Question: I'm trying to open a modal popup in an ASP.NET MVC3 application, and pass it some parameters.
The popup contains a view defined in a file called 'SearchArea.cshtml'
So, here is what I wrote :
'''
var coordinates = [];
//push some data in coordinates
//coordinates looks like : coordinates[0] = 45.25489, coordinates[1] = 5.14975, etc...
$("<div></div>")
.addClass("dialog")
.appendTo("body")
.dialog({
title: "TEST",
close: function () { $(this).remove(); },
modal: true,
height: 400,
width: 600,
left: 0
}).load('@Url.Action("Show", "SearchArea")', {'coordinates' : JSON.stringify(coordinates) });
'''
'''
public ActionResult Show(string coordinates)
{
List<Single> searchArea = JsonConvert.DeserializeObject<List<Single>>(coordinates);
return View(searchArea);
}
'''
However, this is what I obtain :

When I debug step-by-step, 'searchArea' has good values, so I think serialization / deserialization are OK. The view that should be loaded is OK too, I tried to display it and no error occurs.
Where am I wrong ? I've seen <URL> and a lot of others, but I can't correct my mistakes... Can someone help me ?
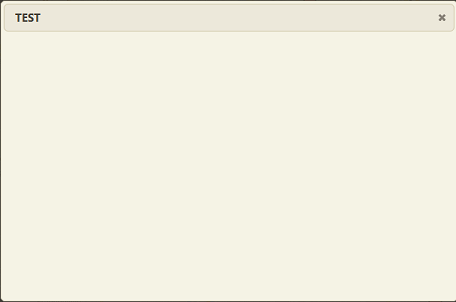
Answer: Finally found a solution yesterday.
Instead of stringified an array, I stringified 'coordinates.Join(',')'. This works, but this is ugly.
So I'm working on created an model containing all wanted fields, then pass it to my view. It should work, I tried with dummies values and it seems to work